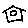
Label: house